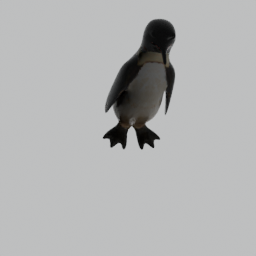
Label: animals